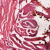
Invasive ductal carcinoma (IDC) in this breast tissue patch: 0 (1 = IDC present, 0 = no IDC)